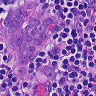
Metastatic tissue present: yes